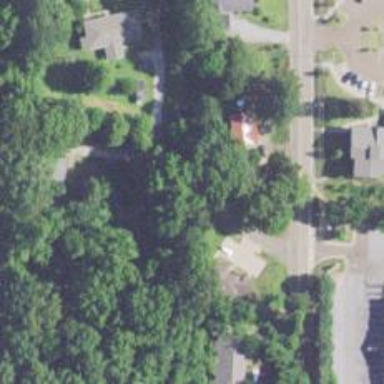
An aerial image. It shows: Residential road.